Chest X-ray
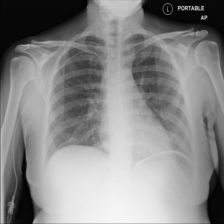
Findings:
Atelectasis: negative
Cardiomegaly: negative
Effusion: negative
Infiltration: negative
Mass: negative
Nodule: negative
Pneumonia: negative
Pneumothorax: negative
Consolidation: negative
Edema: negative
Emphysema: negative
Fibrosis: negative
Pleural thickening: negative
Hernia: negative